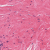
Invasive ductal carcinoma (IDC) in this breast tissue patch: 0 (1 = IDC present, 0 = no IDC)